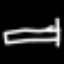
Label: bed